Question: I have a 'DataTable' object that has rows/columns and I'd like to be able to see those rows/columns from inside VS 2012. Here is a screenshot of when I hover over the 'DataTable':

I've tried clicking through pretty much all of those nodes that can be expanded, but I still cannot determine where (through this little window) I can see the rows/columns of my 'DataTable'.
Is this possible?
Thanks.
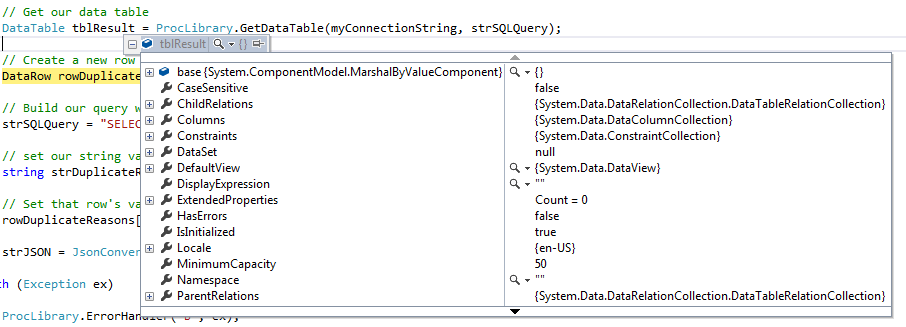
Answer: Click on the magnifying glass in your screenshot above to use the <URL>.